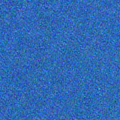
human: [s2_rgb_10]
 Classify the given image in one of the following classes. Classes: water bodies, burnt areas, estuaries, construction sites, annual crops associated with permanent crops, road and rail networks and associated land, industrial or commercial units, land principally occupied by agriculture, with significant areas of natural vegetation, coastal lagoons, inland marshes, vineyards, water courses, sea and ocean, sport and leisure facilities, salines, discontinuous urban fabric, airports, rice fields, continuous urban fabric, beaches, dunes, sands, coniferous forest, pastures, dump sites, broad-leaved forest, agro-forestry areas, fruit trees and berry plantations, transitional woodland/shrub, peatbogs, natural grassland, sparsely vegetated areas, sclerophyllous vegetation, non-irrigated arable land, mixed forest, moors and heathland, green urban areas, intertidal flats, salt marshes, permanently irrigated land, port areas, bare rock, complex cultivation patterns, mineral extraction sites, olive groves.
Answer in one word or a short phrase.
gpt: sea and ocean